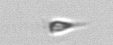
Label: Calciopappus